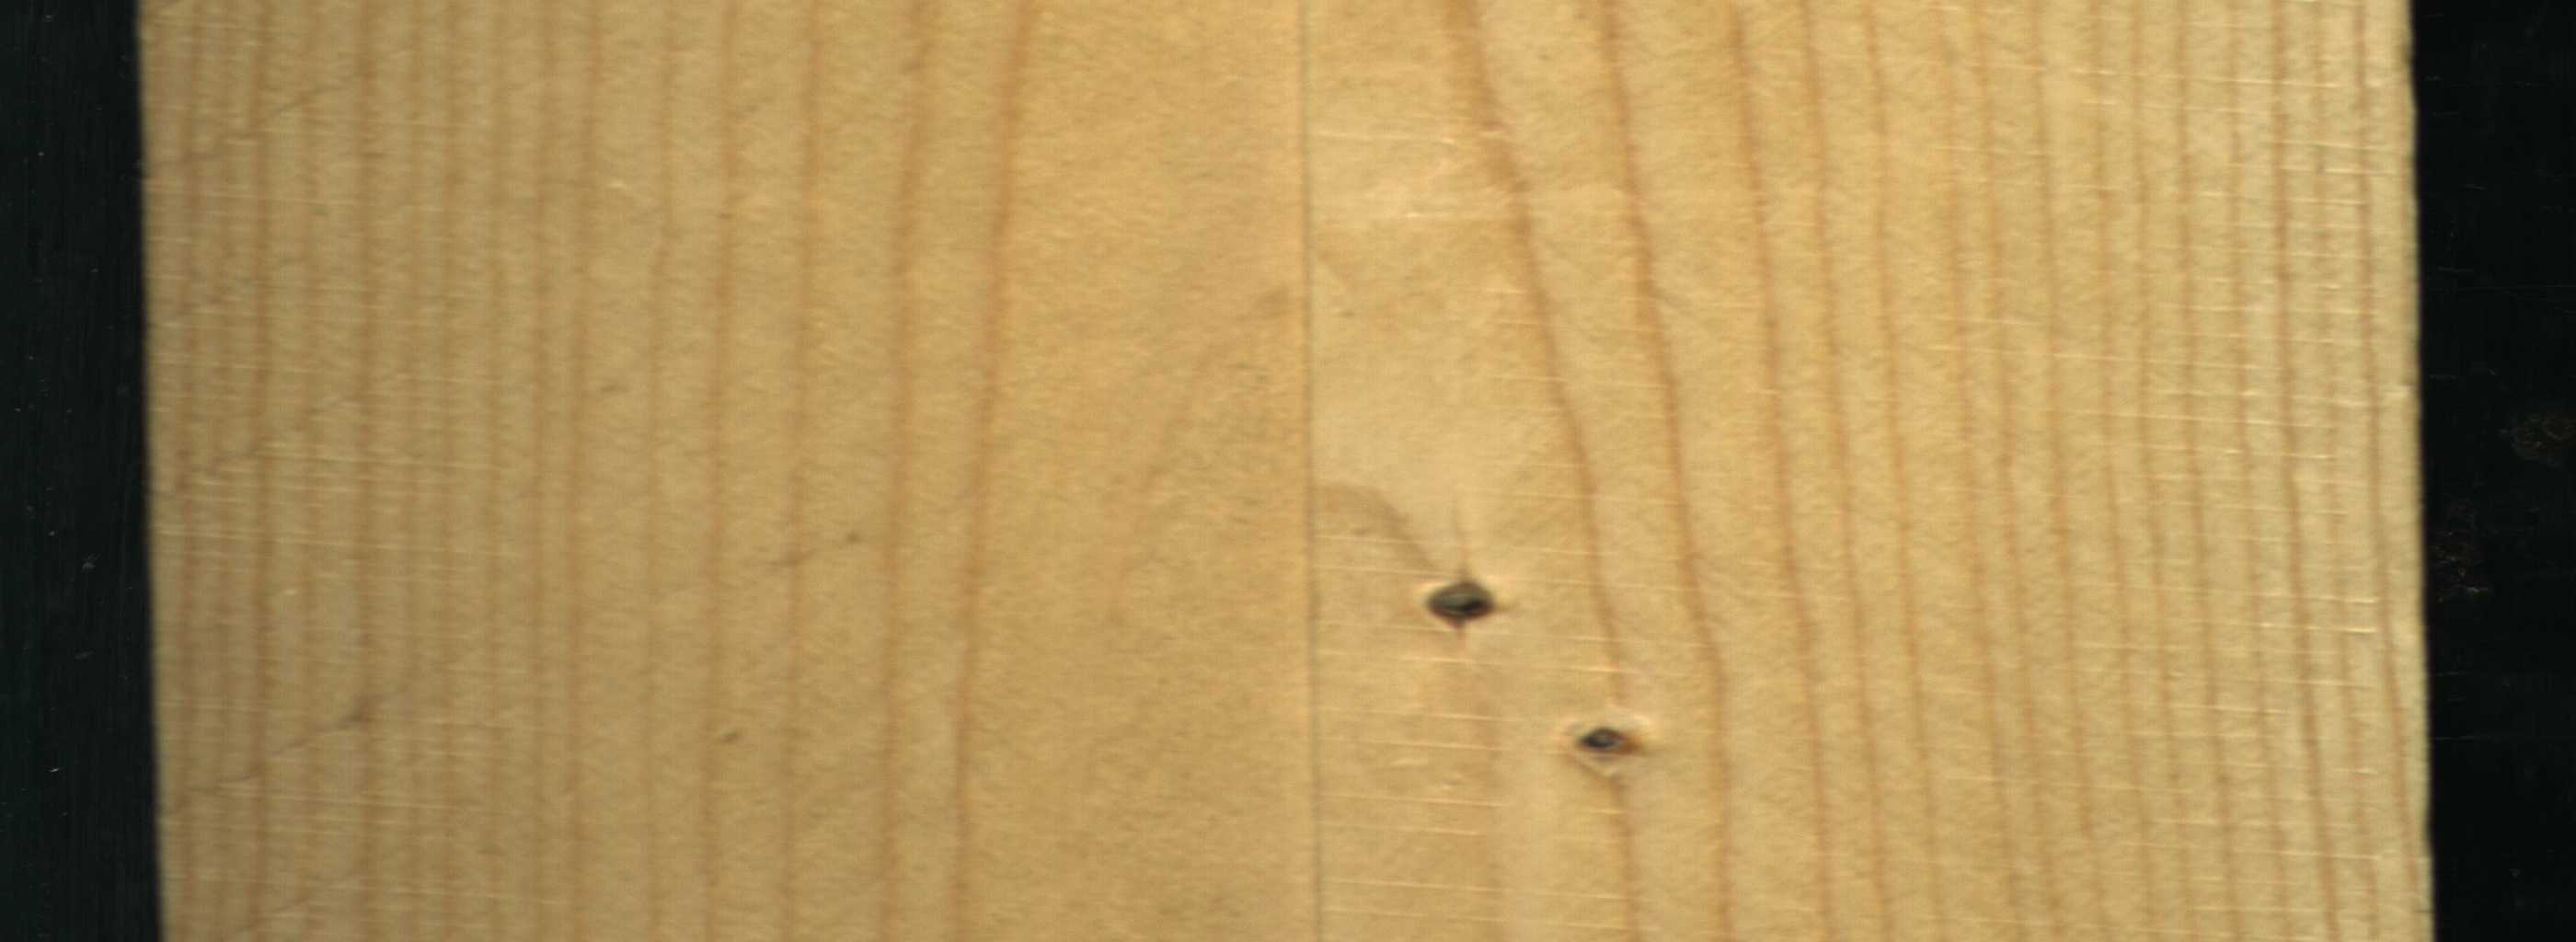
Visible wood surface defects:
Dead_Knot
Live_Knot